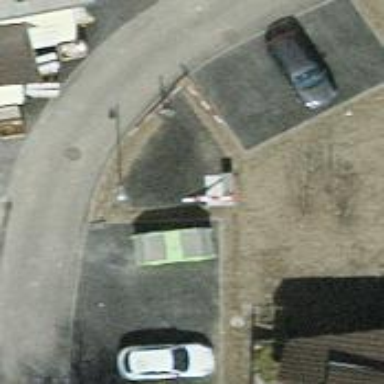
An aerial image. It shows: Hedge acting as barrier.